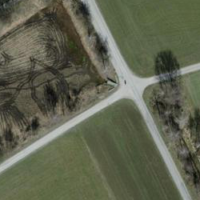
EUNIS habitat code: 52
Species observed at this site:
Cornus sanguinea
Phragmites australis
Plantago major
Pieris napi